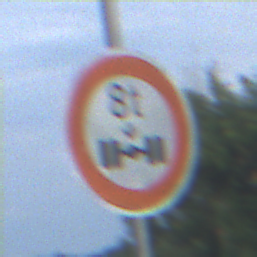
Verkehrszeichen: TatsaechlicheAchslast
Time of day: MorningAfternoon
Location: Outdoor (Nature)
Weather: PartlyCloudy
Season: NotSpecified
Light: Natural